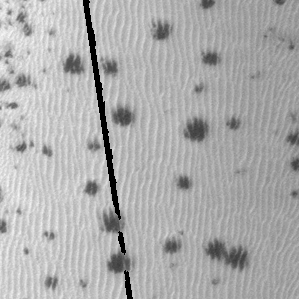
Label: frost